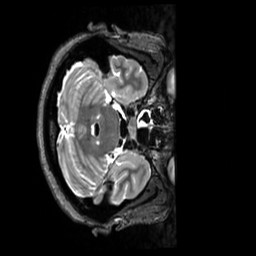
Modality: T2w
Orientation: axial
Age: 28
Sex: female
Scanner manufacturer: siemens
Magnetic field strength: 3 T
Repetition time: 3.2 s
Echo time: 0.728 s